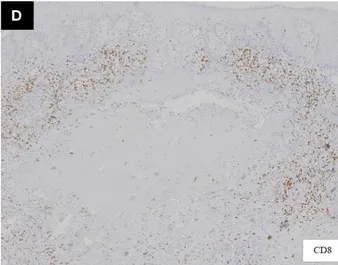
Histopathological features of the biopsy. (C-F) Immunohistochemical staining showed a significant proportion of the infiltrating cells located at the granuloma center exhibited CD68 positivity, indicative of macrophages. Surrounding these macrophages were T lymphocytes, notably positive for both CD4 and CD8. [original magnification x40 in A, x200 in B, and x40 for all images in (C-F).
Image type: pathology (immunostaining)